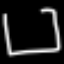
Label: square